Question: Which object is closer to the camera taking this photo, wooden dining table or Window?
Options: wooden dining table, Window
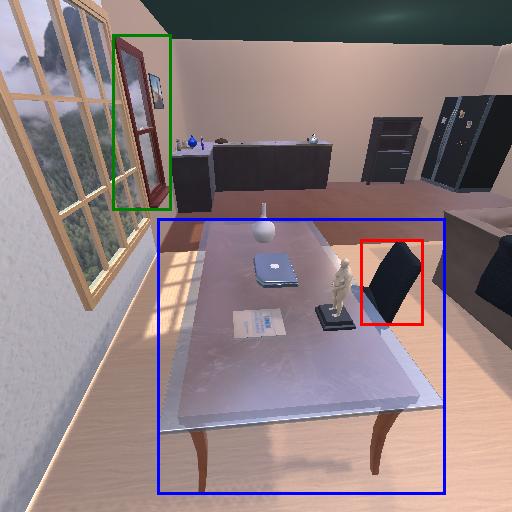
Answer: wooden dining table